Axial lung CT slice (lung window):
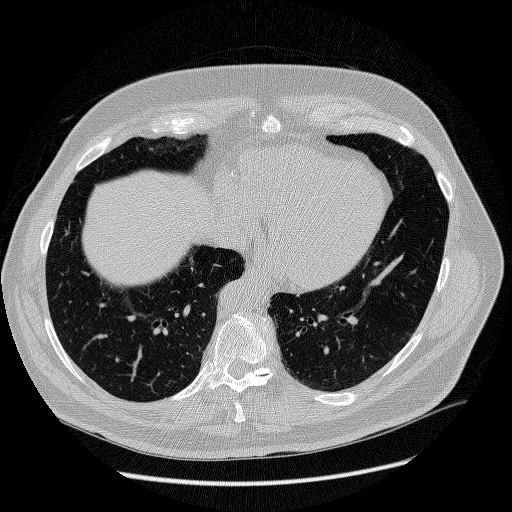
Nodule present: no